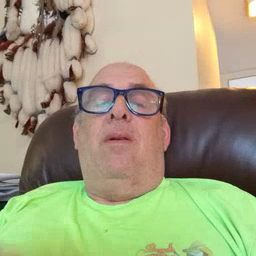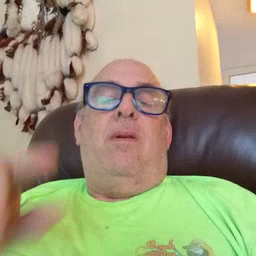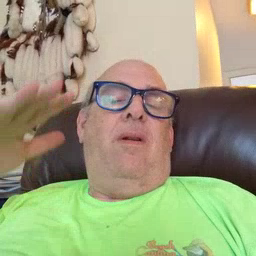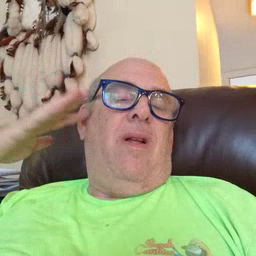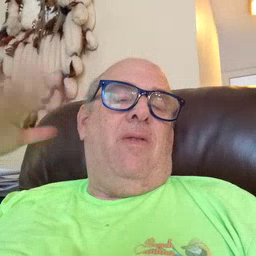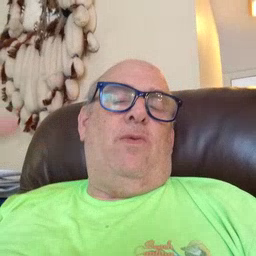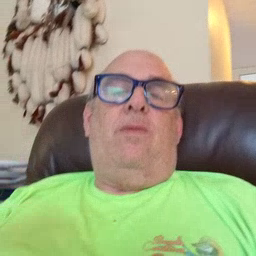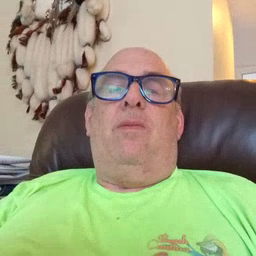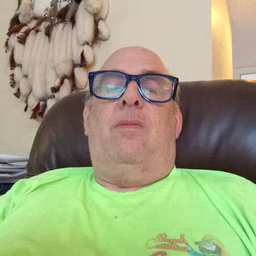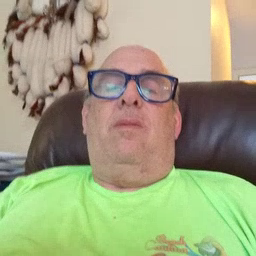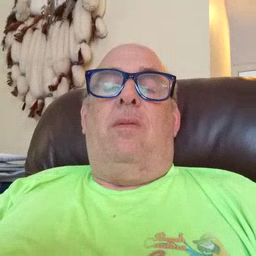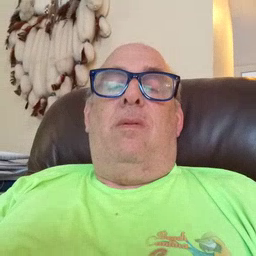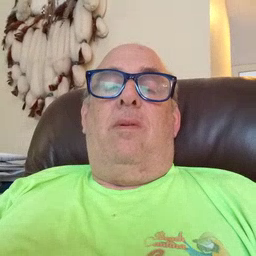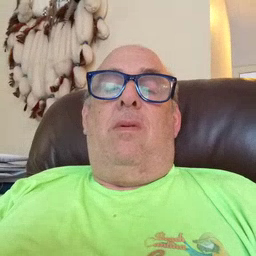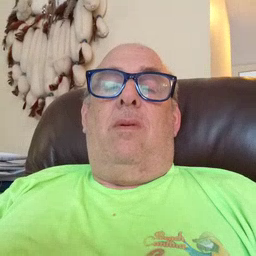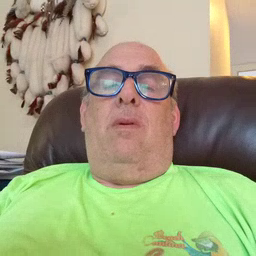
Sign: loud